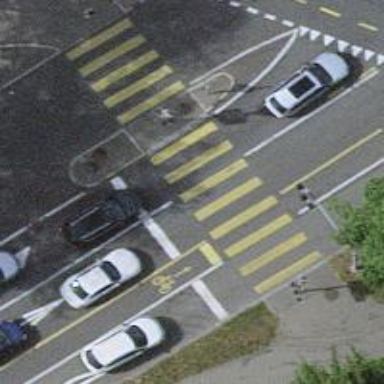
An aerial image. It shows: Road crossing with traffic signals and island.